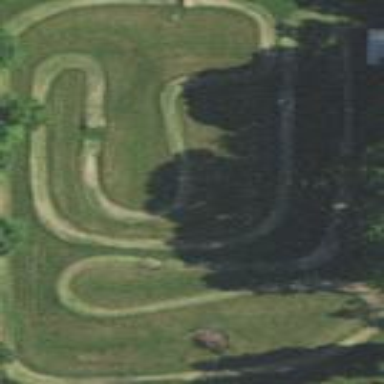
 suitable for leisure and sports activities."